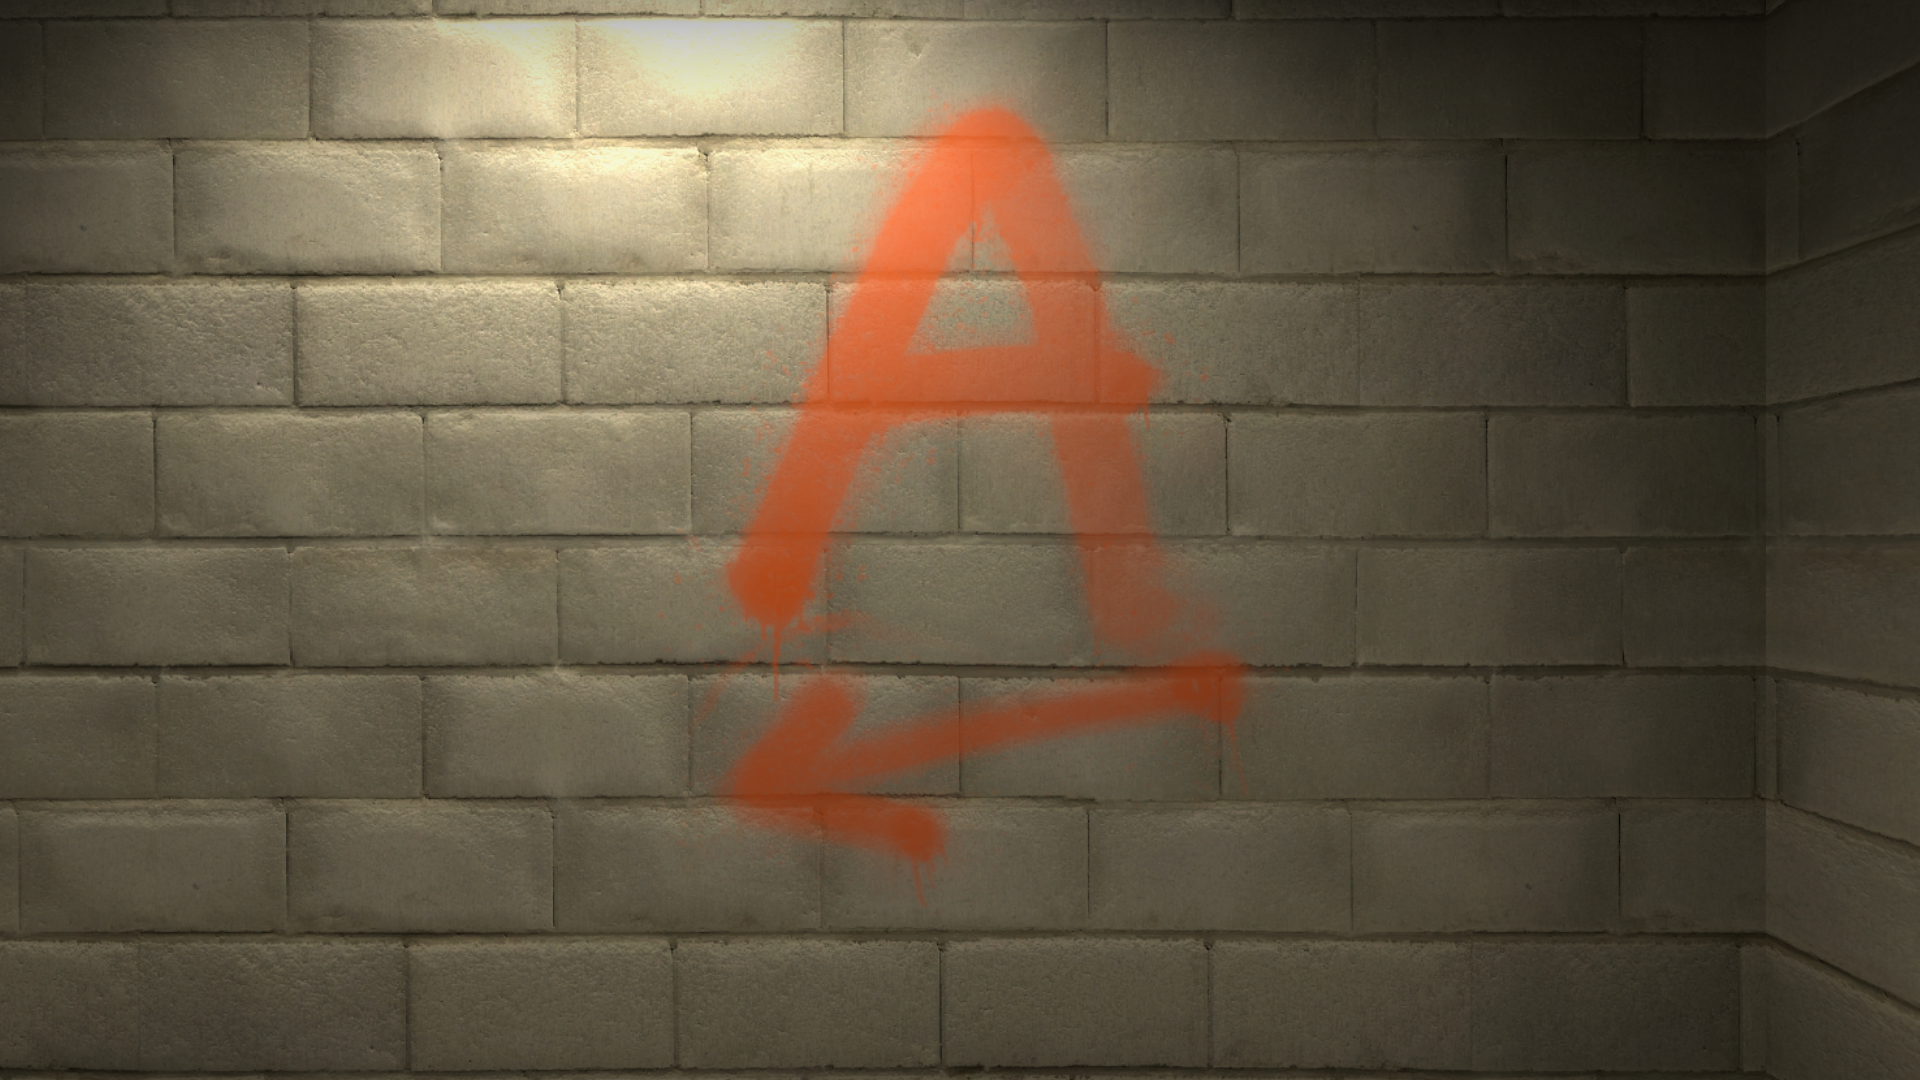
Map: de_vertigo